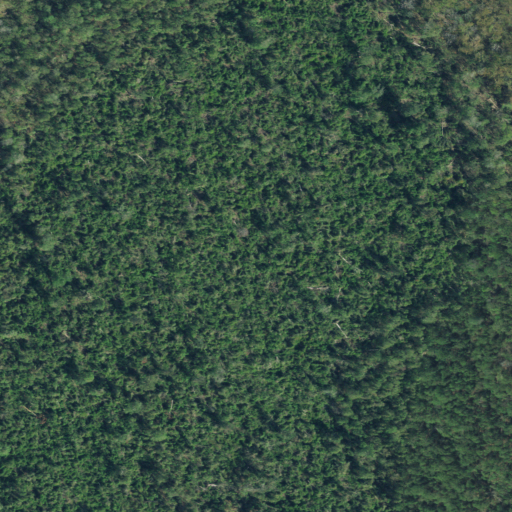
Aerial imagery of island in Texas named Grubs Island containing woody wetlands, herbaceous wetlands, evergreen forest, and mixed forest